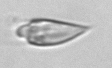
Label: Oxytoxum